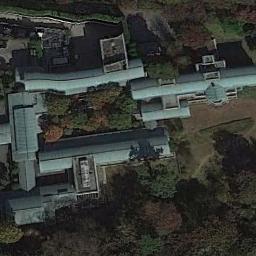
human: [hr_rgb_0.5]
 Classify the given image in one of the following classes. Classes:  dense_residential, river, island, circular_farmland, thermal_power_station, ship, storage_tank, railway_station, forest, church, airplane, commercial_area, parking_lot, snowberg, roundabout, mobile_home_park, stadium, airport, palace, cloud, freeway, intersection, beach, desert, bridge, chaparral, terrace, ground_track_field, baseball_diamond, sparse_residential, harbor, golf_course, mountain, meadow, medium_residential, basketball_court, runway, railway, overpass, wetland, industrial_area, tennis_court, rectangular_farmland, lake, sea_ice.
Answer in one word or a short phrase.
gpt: palace